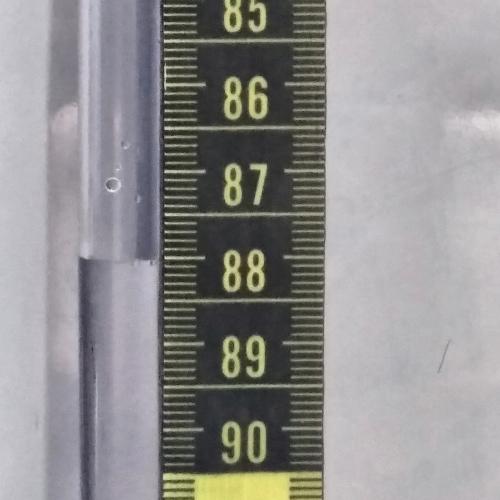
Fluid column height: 88.0 cm